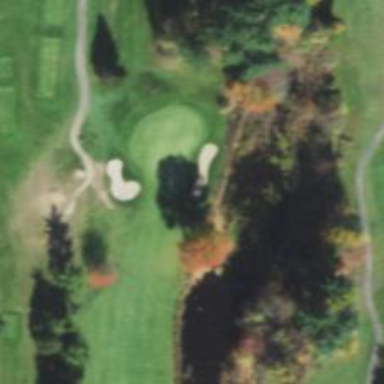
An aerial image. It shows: Golf hole.